Question: '''
Android Studio 0.8.1
'''
Hello,
I have created a keystore called 'snapzkeystore.bks' using the 'keytool'. I want to get the path so I can pass it to a function and load it. However, I can't seem to get the path. I have also tried putting it in the raw and assets folder and trying to get it that way and testing what works, However, I also get a 'FileNotFoundException' calling this function 'keyStoreFile.load(fileInputStream, password)' (code below)
Trying to get it when put in the raw folder Test 1:
'''
String uri = "android.resource://" + getActivity().getPackageName() + "/" + R.raw.snapzkeystore;
snapClient.makeRequest(uri.toString());
'''
I get FileNotFoundException Exception and the and the string contains:
'''
android.resource://com.sunsystem.snapzui/<PHONE>
'''
I have also tried using the assets folder and using this instead Test 2:
'''
Resources resources = getResources();
InputStream inputStream;
try {
inputStream = resources.getAssets().open("snapzkeystore.bks");
byte[] buffer = new byte[inputStream.available()];
inputStream.read(buffer);
ByteArrayOutputStream byteArrayOutputStream = new ByteArrayOutputStream();
byteArrayOutputStream.write(buffer);
byteArrayOutputStream.close();
inputStream.close();
Log.d(TAG, "asset: " + inputStream.toString());
snapClient.makeRequest(inputStream.toString());
} catch (IOException e) {
Log.d(TAG, "IOException: " + e.getMessage());
}
'''
I get FileNotFoundException Exception and the and the string contains:
'''
android.content.res.AssetManager$AssetInputStream@5363f738
'''
Source snippet for loading the keystore:
'''
public int makeRequest(String keyStoreFileName) {
try {
KeyStore keyStoreFile = KeyStore.getInstance(KeyStore.getDefaultType());
FileInputStream fileInputStream = new FileInputStream(keyStoreFileName);
// FileNotFoundException
keyStoreFile.load(fileInputStream, password);
'''
Just a quick questions, which is the best folder to put a keystore in, 'raw' or 'assets'?

Many thanks in advance for any suggestions
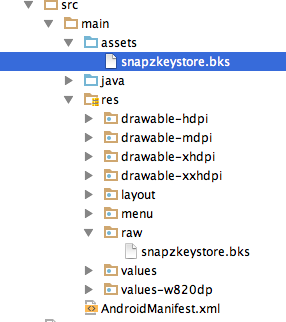
Answer: > I want to get the path so I can pass it to a function and load it. However, I can't seem to get the path
That is because there is no path. Those are not files. They are entries in the APK file.
> I get FileNotFoundException Exception and the and the string contains: 'android.content.res.AssetManager$AssetInputStream@5363f738'
That is because you called 'toString()' on an 'InputStream' returned from the 'AssetManager'.
> Source snippet for loading the keystore
'load()' takes an 'InputStream'. You do not have to use a 'FileInputStream'. You are welcome to pass the 'InputStream' that you get from the 'AssetManager' to 'load()':
'''
KeyStore keyStoreFile = KeyStore.getInstance(KeyStore.getDefaultType());
keyStoreFile.load(resources.getAssets().open("snapzkeystore.bks"), password);
'''
> Just a quick questions, which is the best folder to put a keystore in, raw or assets?
Either should be fine. You can use 'openRawResource()' on 'Resources', IIRC, to get an 'InputStream' on a raw resource.